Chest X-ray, AP view. Patient: 33 years old, sex M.
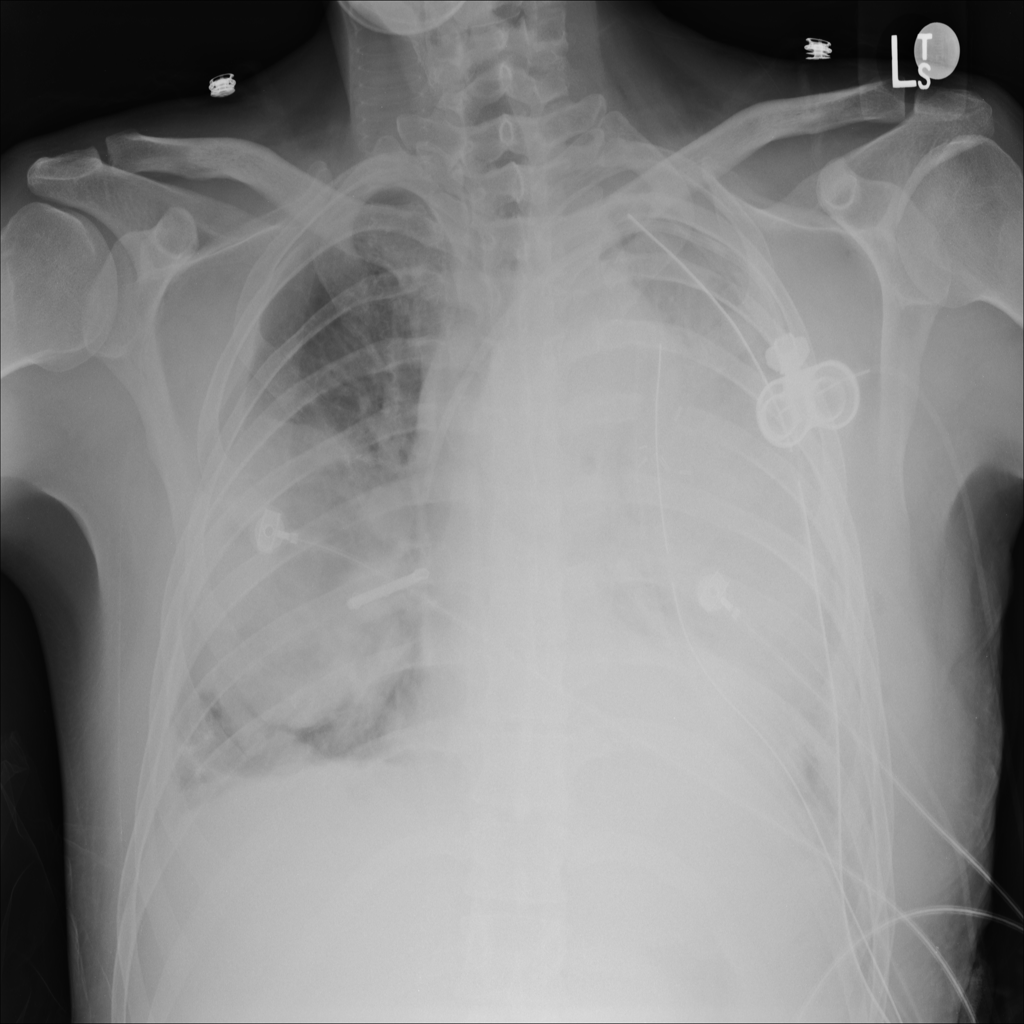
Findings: Effusion, Mass